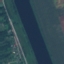
Land use / land cover: River